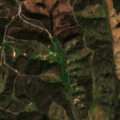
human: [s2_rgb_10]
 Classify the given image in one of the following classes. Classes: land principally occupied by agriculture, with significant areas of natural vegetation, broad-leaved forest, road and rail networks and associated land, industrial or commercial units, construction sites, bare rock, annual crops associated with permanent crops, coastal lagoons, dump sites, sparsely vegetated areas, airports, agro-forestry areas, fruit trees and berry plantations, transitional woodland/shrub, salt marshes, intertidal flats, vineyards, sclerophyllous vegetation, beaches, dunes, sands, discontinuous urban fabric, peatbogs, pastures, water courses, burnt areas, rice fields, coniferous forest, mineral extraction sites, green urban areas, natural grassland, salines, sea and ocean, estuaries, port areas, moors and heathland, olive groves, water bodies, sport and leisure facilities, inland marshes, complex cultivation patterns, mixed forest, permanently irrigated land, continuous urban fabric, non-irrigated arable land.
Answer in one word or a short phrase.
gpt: land principally occupied by agriculture, with significant areas of natural vegetation, broad-leaved forest, transitional woodland/shrub